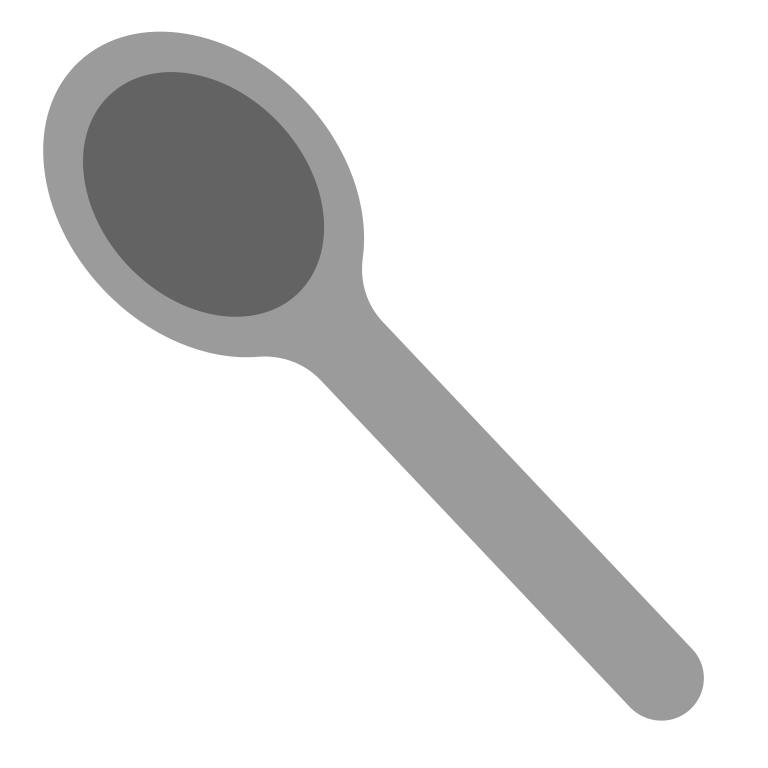
spoon flat